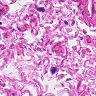
Metastatic tissue present: no